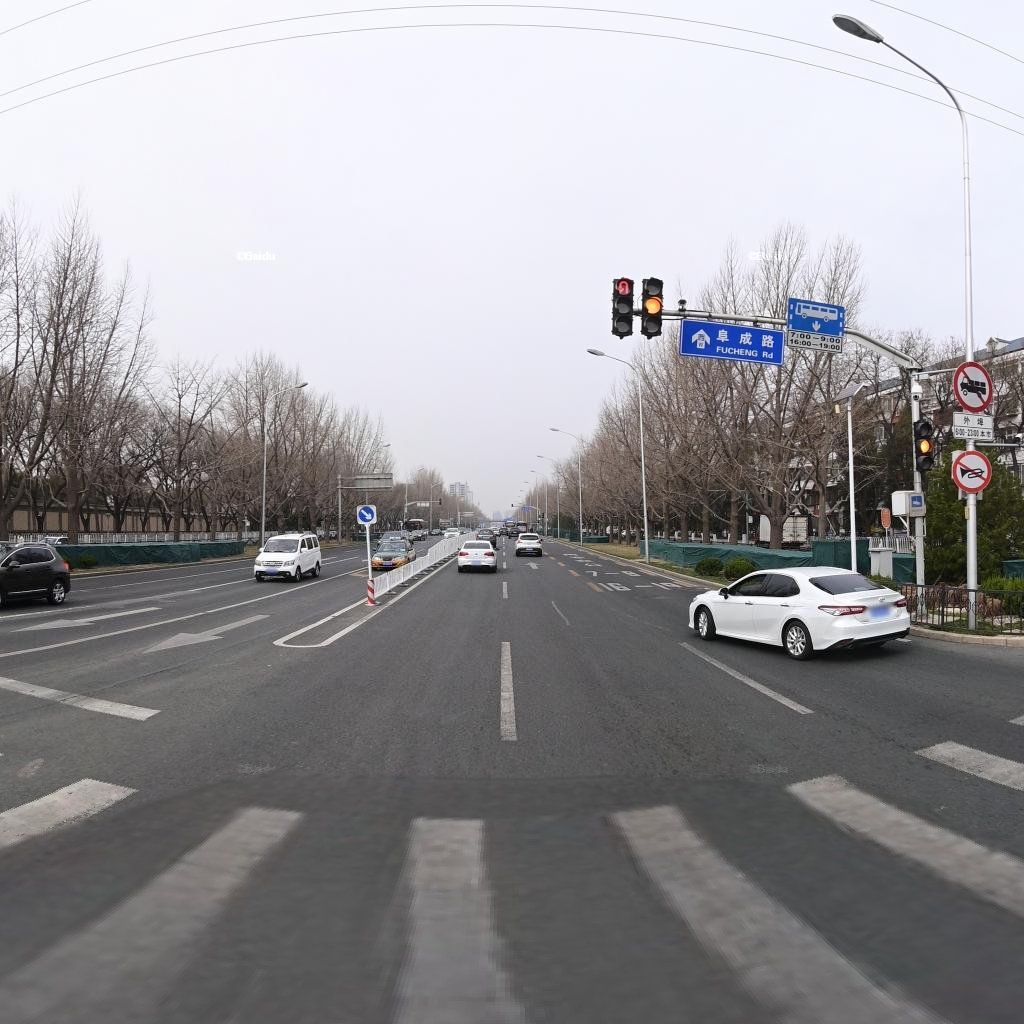
Region: Haidian
Road damage annotations: longitudinal patch, longitudinal patch